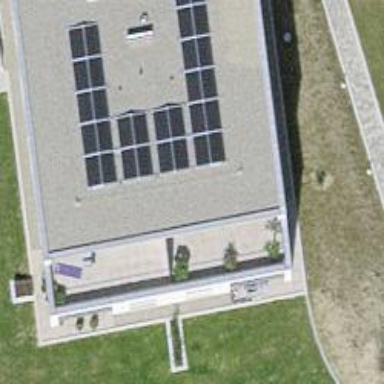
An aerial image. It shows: Solar power generator utilizing photovoltaic technology with solar photovoltaic panels.